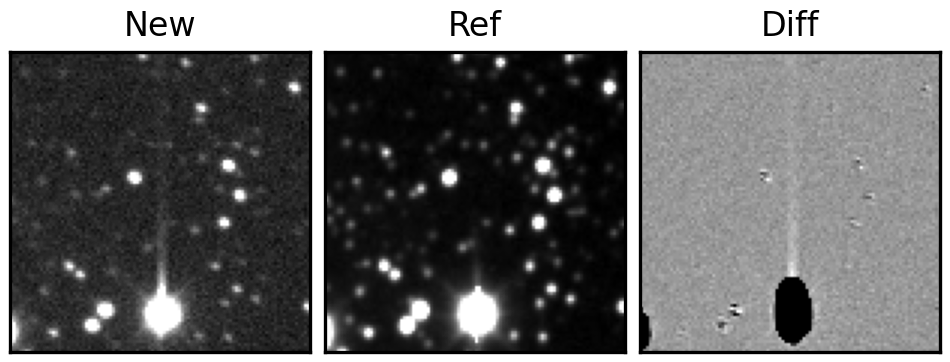
Label: bogus